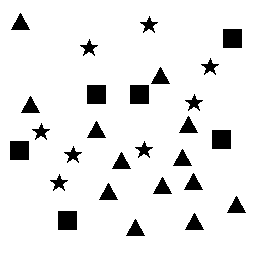
Squares: 6
Triangles: 13
Stars: 8
Total shapes: 27